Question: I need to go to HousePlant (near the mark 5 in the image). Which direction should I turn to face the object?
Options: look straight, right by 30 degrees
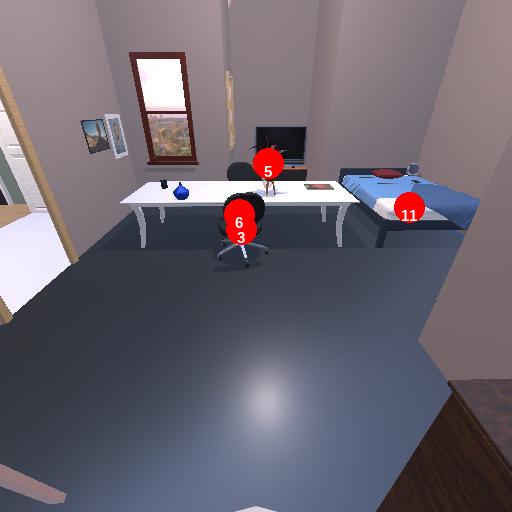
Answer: look straight